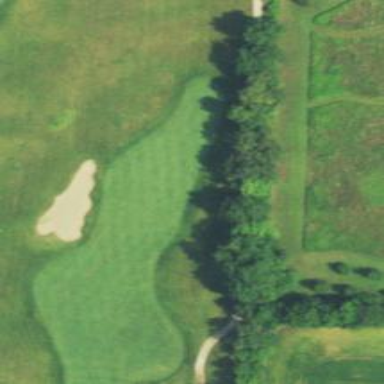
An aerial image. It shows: View of golf hole.